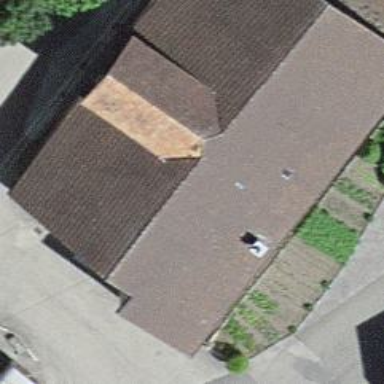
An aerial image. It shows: Farm building.